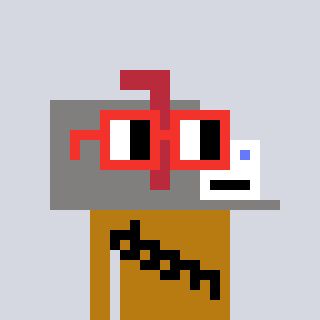
a pixel art character with square red glasses, a mailbox-shaped head and a gold-colored body on a cool background